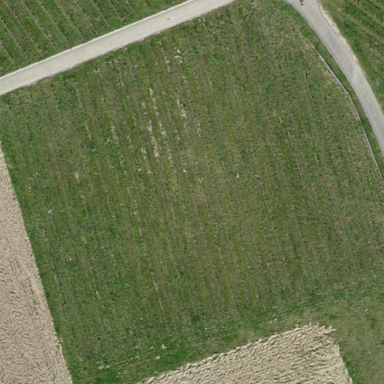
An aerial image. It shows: Vineyard.